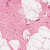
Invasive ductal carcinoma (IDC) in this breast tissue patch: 0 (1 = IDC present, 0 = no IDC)